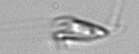
Label: Chrysochromulina_lanceolata